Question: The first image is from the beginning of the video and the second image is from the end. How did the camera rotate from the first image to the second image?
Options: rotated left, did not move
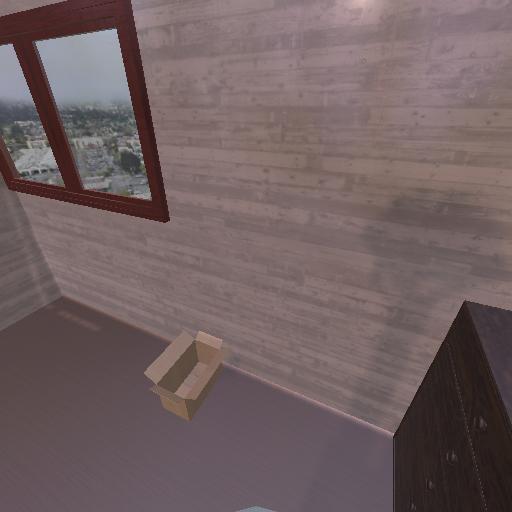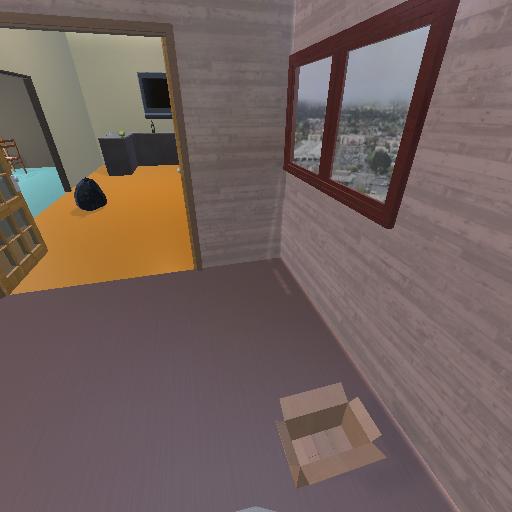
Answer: rotated left